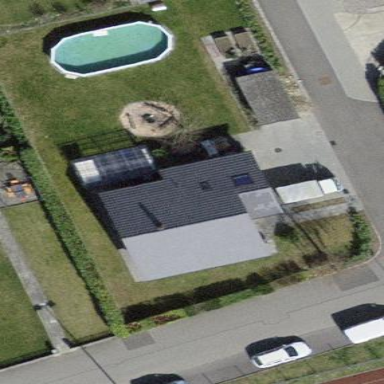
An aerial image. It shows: Building with tile roof.